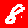
Digit: 8